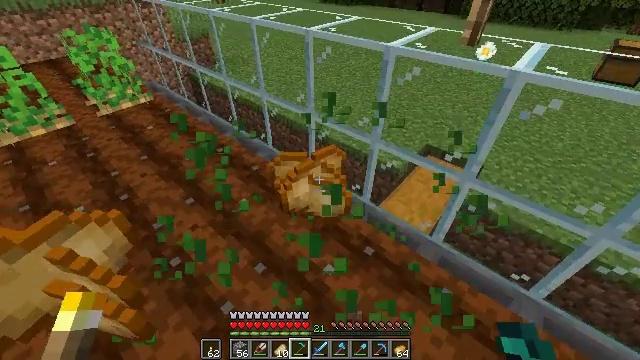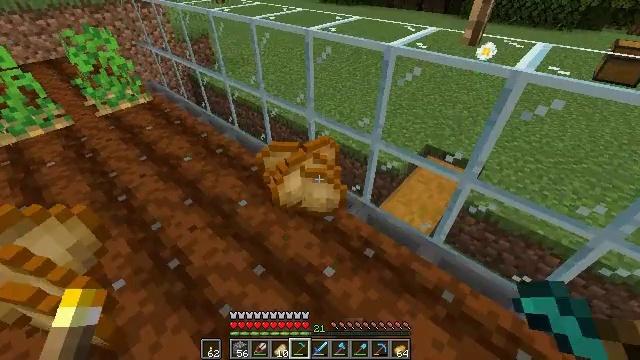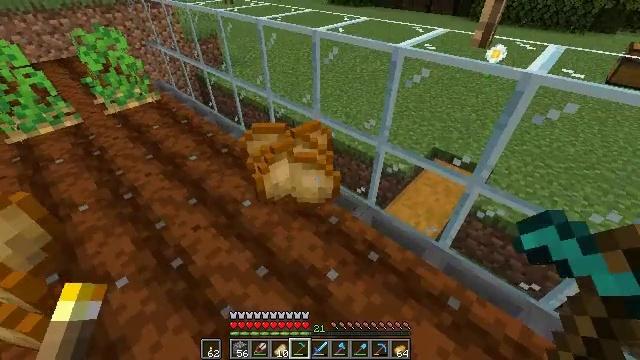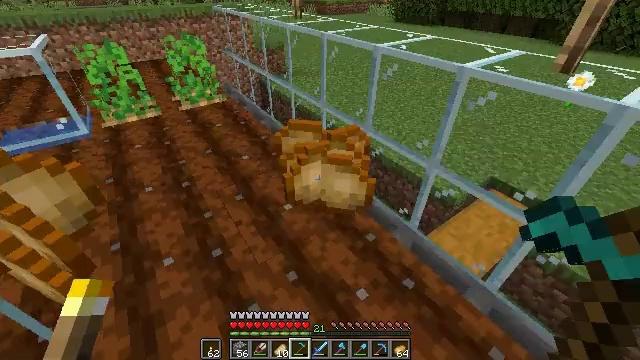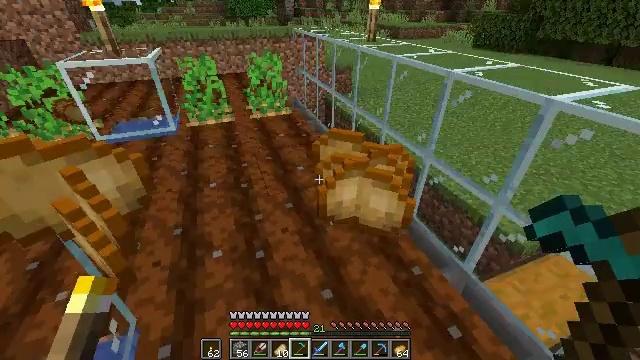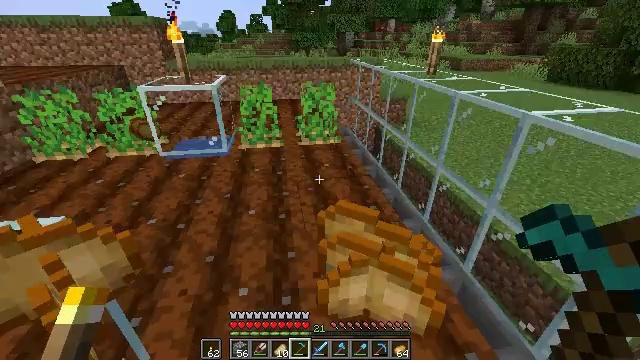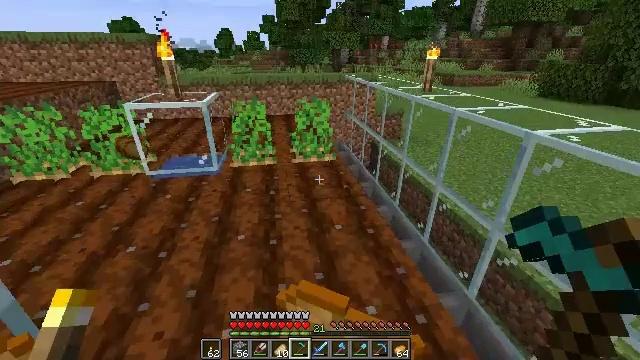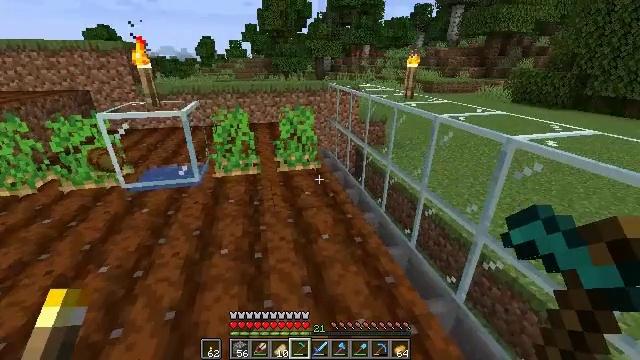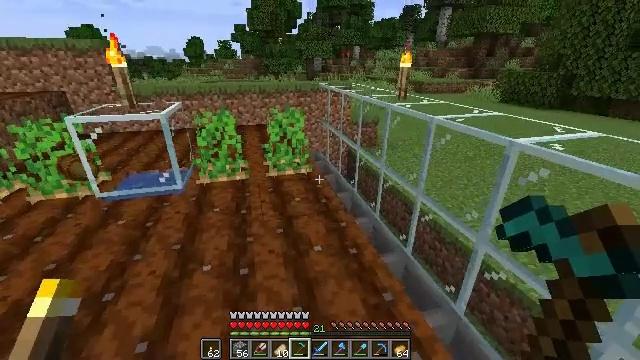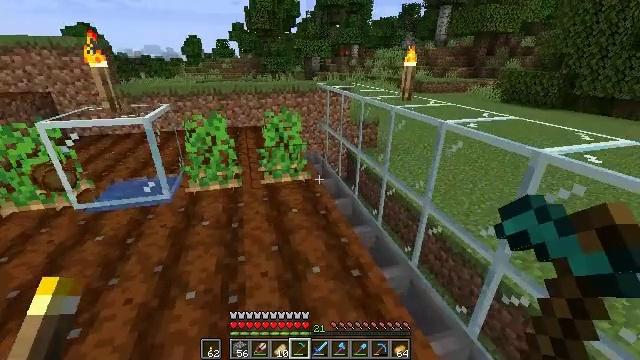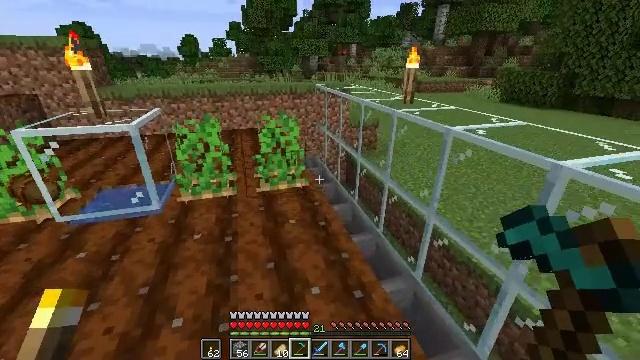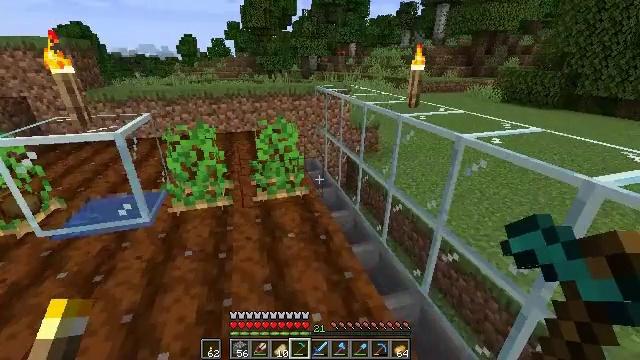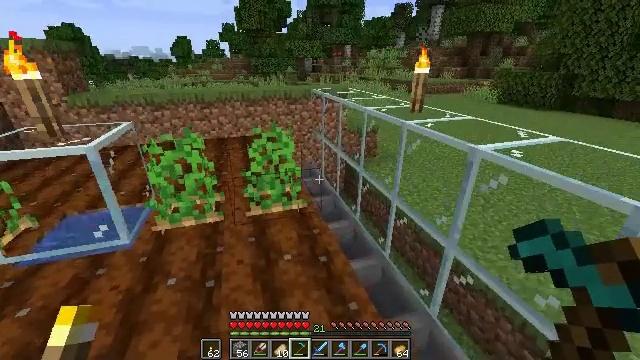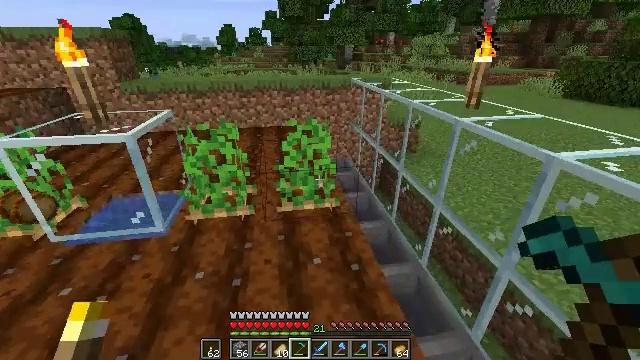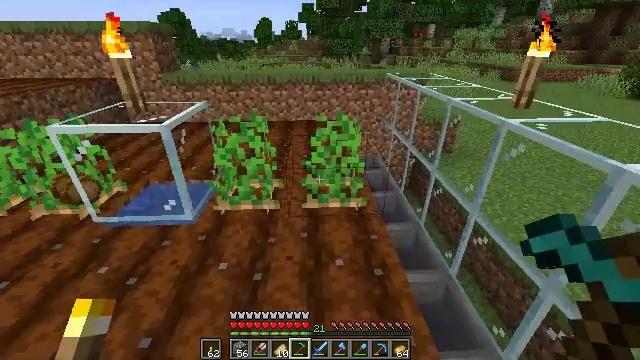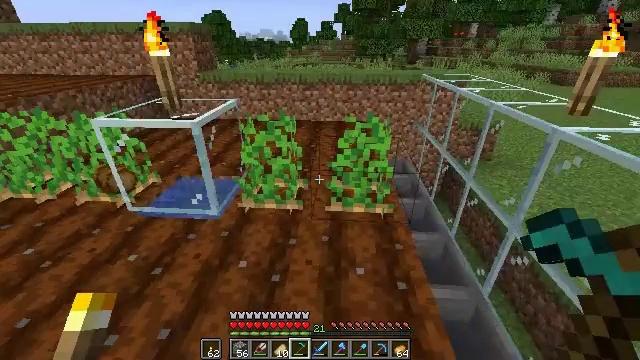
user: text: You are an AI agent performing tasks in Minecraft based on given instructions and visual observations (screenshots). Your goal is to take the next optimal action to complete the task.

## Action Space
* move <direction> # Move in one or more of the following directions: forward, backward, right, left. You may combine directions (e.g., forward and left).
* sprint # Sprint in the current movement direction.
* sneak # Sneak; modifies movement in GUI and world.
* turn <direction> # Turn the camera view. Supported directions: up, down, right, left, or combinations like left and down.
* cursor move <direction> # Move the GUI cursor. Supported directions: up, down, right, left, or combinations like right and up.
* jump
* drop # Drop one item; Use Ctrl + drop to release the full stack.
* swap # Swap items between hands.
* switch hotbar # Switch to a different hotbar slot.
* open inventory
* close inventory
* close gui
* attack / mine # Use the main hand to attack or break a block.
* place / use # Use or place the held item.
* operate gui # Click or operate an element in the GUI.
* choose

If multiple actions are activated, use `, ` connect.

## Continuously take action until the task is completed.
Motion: motion action
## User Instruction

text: Break the potato plant to gather potatoes.
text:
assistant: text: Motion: no_op
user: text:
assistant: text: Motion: turn left
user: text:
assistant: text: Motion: turn left and up
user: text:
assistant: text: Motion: move forward, turn left and up
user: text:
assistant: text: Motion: move forward, turn left and up
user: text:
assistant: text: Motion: move forward, turn up
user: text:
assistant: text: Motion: move forward, turn right and up
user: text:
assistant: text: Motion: move forward, turn right
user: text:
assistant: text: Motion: move forward
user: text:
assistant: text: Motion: move forward
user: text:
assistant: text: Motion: move forward
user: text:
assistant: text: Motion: move forward
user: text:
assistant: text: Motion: move forward, turn left and down
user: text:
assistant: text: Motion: turn left and down
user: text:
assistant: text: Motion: turn left
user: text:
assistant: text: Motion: turn left
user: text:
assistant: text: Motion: attack / mine
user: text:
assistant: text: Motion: attack / mine
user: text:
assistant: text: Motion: turn left, attack / mine
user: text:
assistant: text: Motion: turn left, attack / mine
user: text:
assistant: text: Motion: turn left, attack / mine
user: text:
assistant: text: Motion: turn left, attack / mine
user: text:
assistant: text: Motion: attack / mine
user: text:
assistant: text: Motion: move forward, attack / mine
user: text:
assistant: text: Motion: move forward, turn right and down
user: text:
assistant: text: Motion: move forward, turn right and down
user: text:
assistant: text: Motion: move forward, turn right and down
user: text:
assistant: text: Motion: move forward, turn right and down
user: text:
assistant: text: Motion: turn right and down
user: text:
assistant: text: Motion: no_op